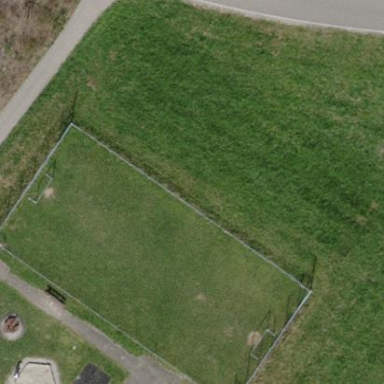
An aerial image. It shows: Soccer pitch for leisureland activities.